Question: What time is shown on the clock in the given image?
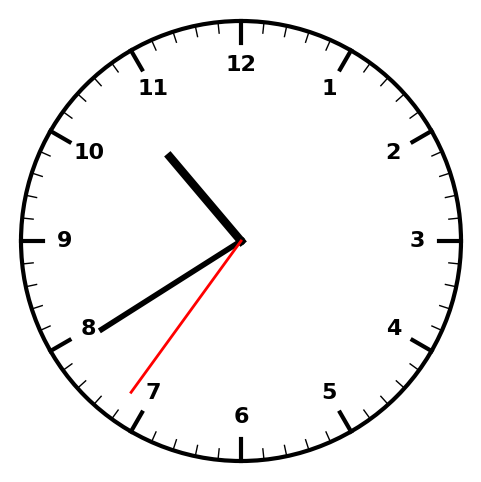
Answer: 10:39:36